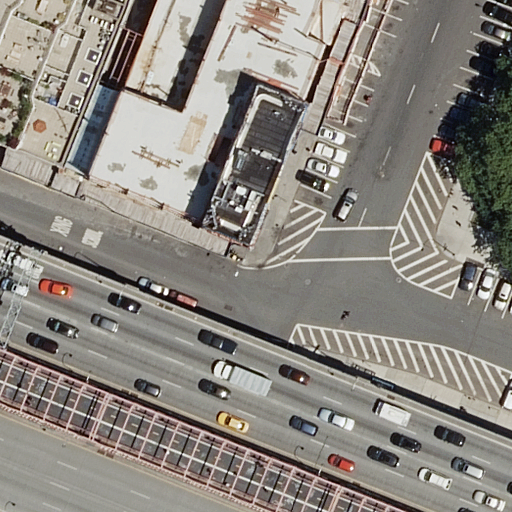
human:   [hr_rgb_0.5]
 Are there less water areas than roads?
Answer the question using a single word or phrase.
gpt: yes

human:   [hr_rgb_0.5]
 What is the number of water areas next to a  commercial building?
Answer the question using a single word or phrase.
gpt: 0

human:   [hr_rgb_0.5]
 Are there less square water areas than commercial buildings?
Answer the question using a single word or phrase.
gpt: no

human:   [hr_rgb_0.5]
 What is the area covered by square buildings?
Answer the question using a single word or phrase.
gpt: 0m2

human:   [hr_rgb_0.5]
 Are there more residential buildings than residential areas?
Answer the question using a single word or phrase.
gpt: yes

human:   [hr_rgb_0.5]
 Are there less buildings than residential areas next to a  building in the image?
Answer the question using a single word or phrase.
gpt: no

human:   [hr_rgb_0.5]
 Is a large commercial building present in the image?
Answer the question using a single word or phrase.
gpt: no

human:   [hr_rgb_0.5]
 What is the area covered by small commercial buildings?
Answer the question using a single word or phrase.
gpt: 0m2

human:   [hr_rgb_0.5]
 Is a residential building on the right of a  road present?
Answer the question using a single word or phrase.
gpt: yes

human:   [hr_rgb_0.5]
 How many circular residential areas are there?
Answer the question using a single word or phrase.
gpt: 0

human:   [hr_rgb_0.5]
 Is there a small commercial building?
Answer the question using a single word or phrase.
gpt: no

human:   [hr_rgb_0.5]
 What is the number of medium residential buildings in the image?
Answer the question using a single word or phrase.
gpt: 2

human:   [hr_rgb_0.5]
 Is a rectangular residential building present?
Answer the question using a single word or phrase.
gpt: yes

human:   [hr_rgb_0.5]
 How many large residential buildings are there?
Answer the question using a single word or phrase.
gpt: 1

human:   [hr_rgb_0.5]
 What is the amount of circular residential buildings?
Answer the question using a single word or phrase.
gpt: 0

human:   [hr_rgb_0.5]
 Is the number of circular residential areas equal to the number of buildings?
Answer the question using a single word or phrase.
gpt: no

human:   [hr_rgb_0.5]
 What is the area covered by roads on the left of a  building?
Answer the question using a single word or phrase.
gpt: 0m2

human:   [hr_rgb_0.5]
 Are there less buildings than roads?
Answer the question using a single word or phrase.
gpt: yes

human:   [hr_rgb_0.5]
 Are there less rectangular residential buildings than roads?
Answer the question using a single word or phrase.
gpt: yes

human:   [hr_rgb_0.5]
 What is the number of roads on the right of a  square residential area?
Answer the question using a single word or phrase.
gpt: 0

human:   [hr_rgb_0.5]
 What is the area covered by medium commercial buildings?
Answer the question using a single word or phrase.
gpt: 0m2

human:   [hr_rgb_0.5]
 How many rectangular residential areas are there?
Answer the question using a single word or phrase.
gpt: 1

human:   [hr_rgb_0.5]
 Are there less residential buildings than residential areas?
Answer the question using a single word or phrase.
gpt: no

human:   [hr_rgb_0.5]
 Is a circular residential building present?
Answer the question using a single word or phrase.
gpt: no

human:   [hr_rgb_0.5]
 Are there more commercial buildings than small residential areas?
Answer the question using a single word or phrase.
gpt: no

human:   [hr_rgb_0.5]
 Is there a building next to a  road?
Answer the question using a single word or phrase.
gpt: yes

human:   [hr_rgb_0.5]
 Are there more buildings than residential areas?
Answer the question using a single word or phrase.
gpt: yes

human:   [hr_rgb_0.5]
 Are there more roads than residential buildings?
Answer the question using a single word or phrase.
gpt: yes

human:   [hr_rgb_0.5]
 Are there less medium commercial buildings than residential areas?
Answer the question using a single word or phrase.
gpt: yes

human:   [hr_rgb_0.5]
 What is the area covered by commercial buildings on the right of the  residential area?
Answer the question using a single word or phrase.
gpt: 0m2

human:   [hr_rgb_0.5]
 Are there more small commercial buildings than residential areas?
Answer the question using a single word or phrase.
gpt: no

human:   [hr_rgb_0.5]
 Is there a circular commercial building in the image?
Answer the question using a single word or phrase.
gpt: no

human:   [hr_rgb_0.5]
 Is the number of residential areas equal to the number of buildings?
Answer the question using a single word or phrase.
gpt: no

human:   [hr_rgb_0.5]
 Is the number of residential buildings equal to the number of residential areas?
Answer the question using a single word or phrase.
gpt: no

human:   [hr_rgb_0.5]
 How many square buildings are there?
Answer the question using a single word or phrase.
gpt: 0

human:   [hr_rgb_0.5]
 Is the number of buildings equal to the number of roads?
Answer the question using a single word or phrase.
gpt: no